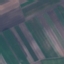
Label: AnnualCrop